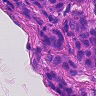
Metastatic tissue present: yes